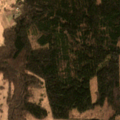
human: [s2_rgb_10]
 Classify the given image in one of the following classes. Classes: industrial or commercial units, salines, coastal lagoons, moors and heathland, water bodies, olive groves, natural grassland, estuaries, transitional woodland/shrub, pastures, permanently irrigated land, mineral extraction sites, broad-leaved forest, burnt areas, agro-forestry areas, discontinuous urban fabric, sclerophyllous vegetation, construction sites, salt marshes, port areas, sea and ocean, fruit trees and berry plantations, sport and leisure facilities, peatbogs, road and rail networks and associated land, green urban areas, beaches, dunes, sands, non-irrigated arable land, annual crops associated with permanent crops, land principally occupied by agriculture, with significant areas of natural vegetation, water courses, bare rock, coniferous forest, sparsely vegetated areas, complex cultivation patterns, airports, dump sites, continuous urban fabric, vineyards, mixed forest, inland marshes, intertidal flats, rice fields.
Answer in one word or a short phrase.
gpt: non-irrigated arable land, land principally occupied by agriculture, with significant areas of natural vegetation, broad-leaved forest, coniferous forest, transitional woodland/shrub